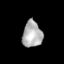
Tissue: lung
Cell type: Epithelial cells
Senescence score: 0.192
Nuclear area (px): 501
Mean DAPI intensity: 176.637